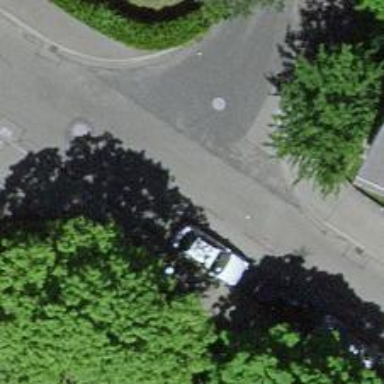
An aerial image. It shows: Residential road with asphalt surface and separate sidewalk.